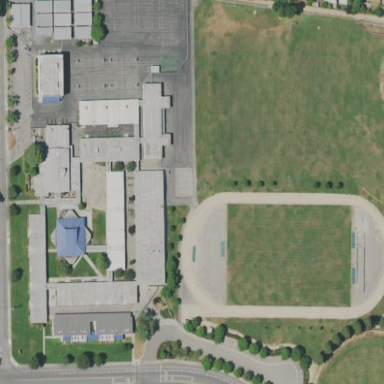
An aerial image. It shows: School.